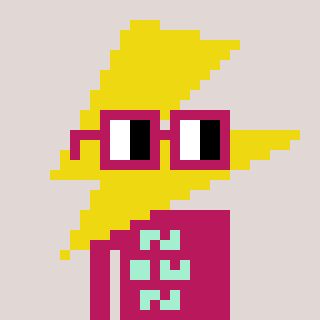
a pixel art character with square dark red glasses, a lightning bolt-shaped head and a darkpink-colored body on a warm background